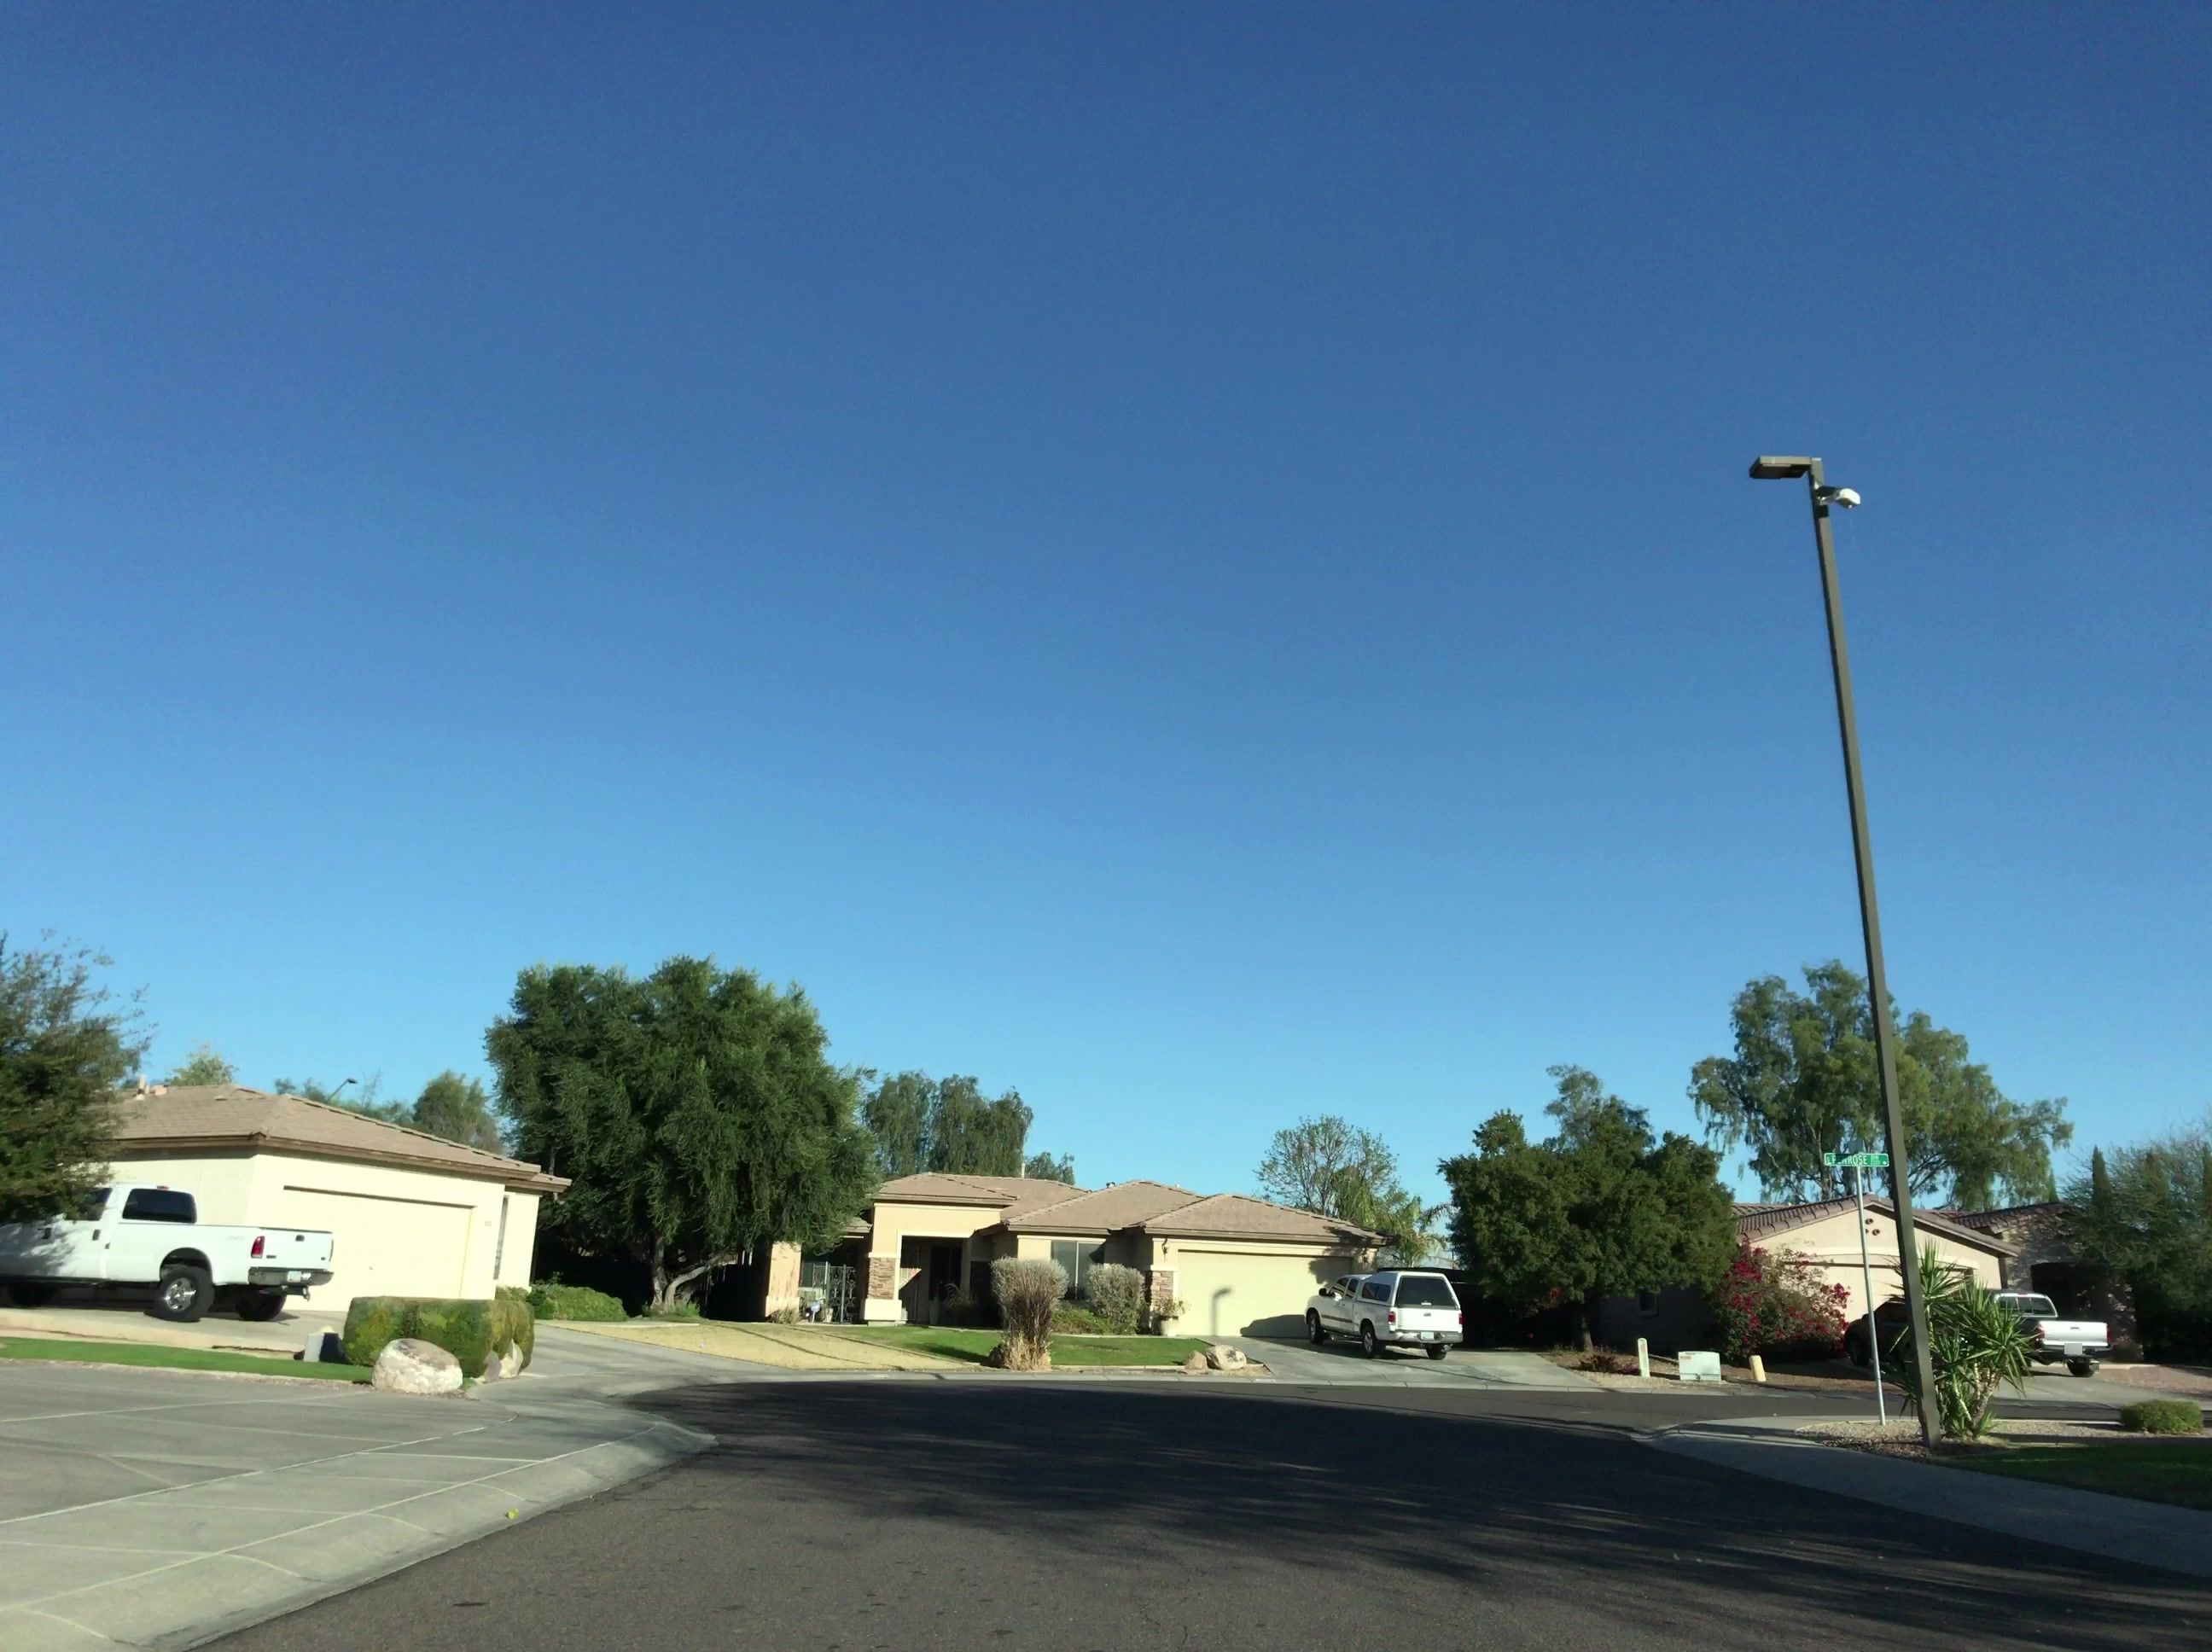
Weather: clear
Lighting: day
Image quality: good
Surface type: driving surface
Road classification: residential
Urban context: urban centre
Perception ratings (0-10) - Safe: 3.89, Lively: 2.9, Beautiful: 6.76, Boring: 4.61, Depressing: 8.31, Wealthy: 7.23